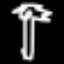
Label: palm tree